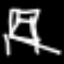
Label: chair